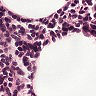
Metastatic tissue present: no